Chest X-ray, PA view. Patient: 55 years old, sex M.
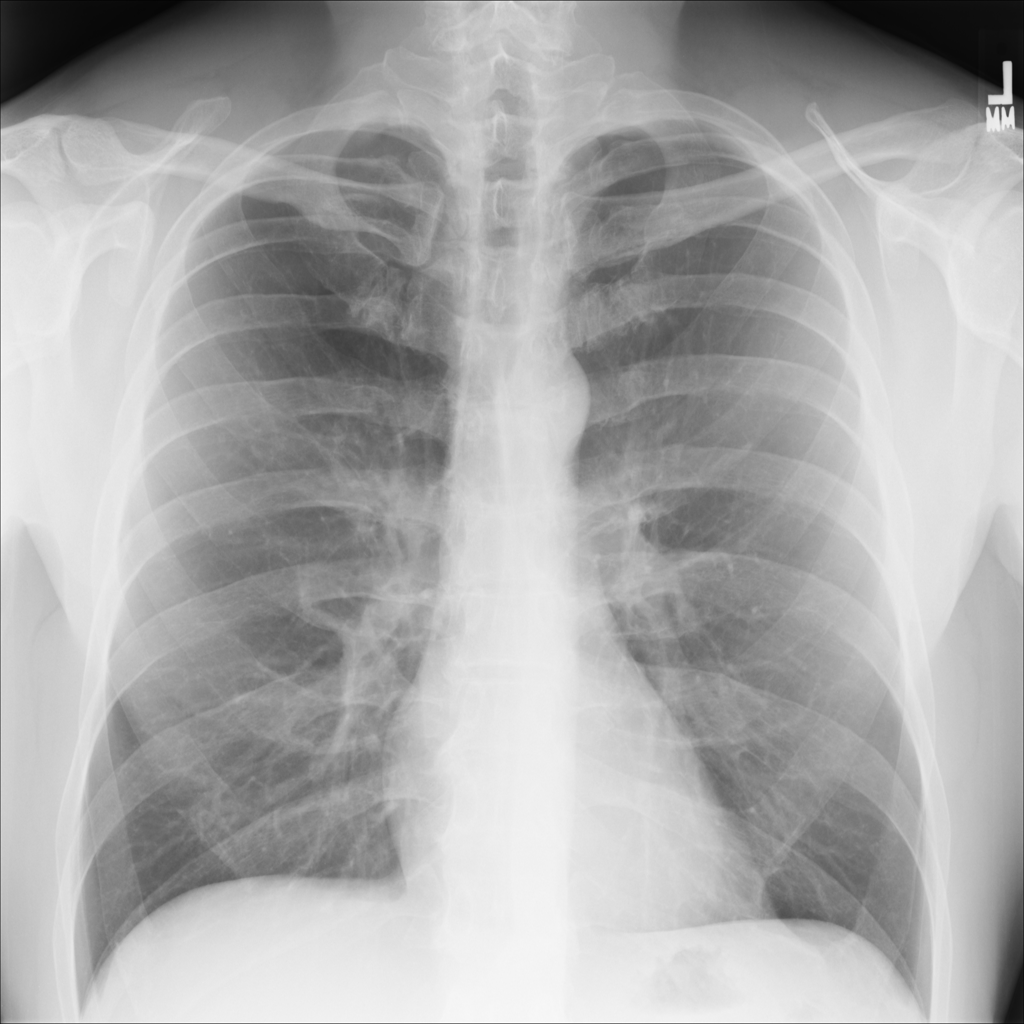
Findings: No Finding